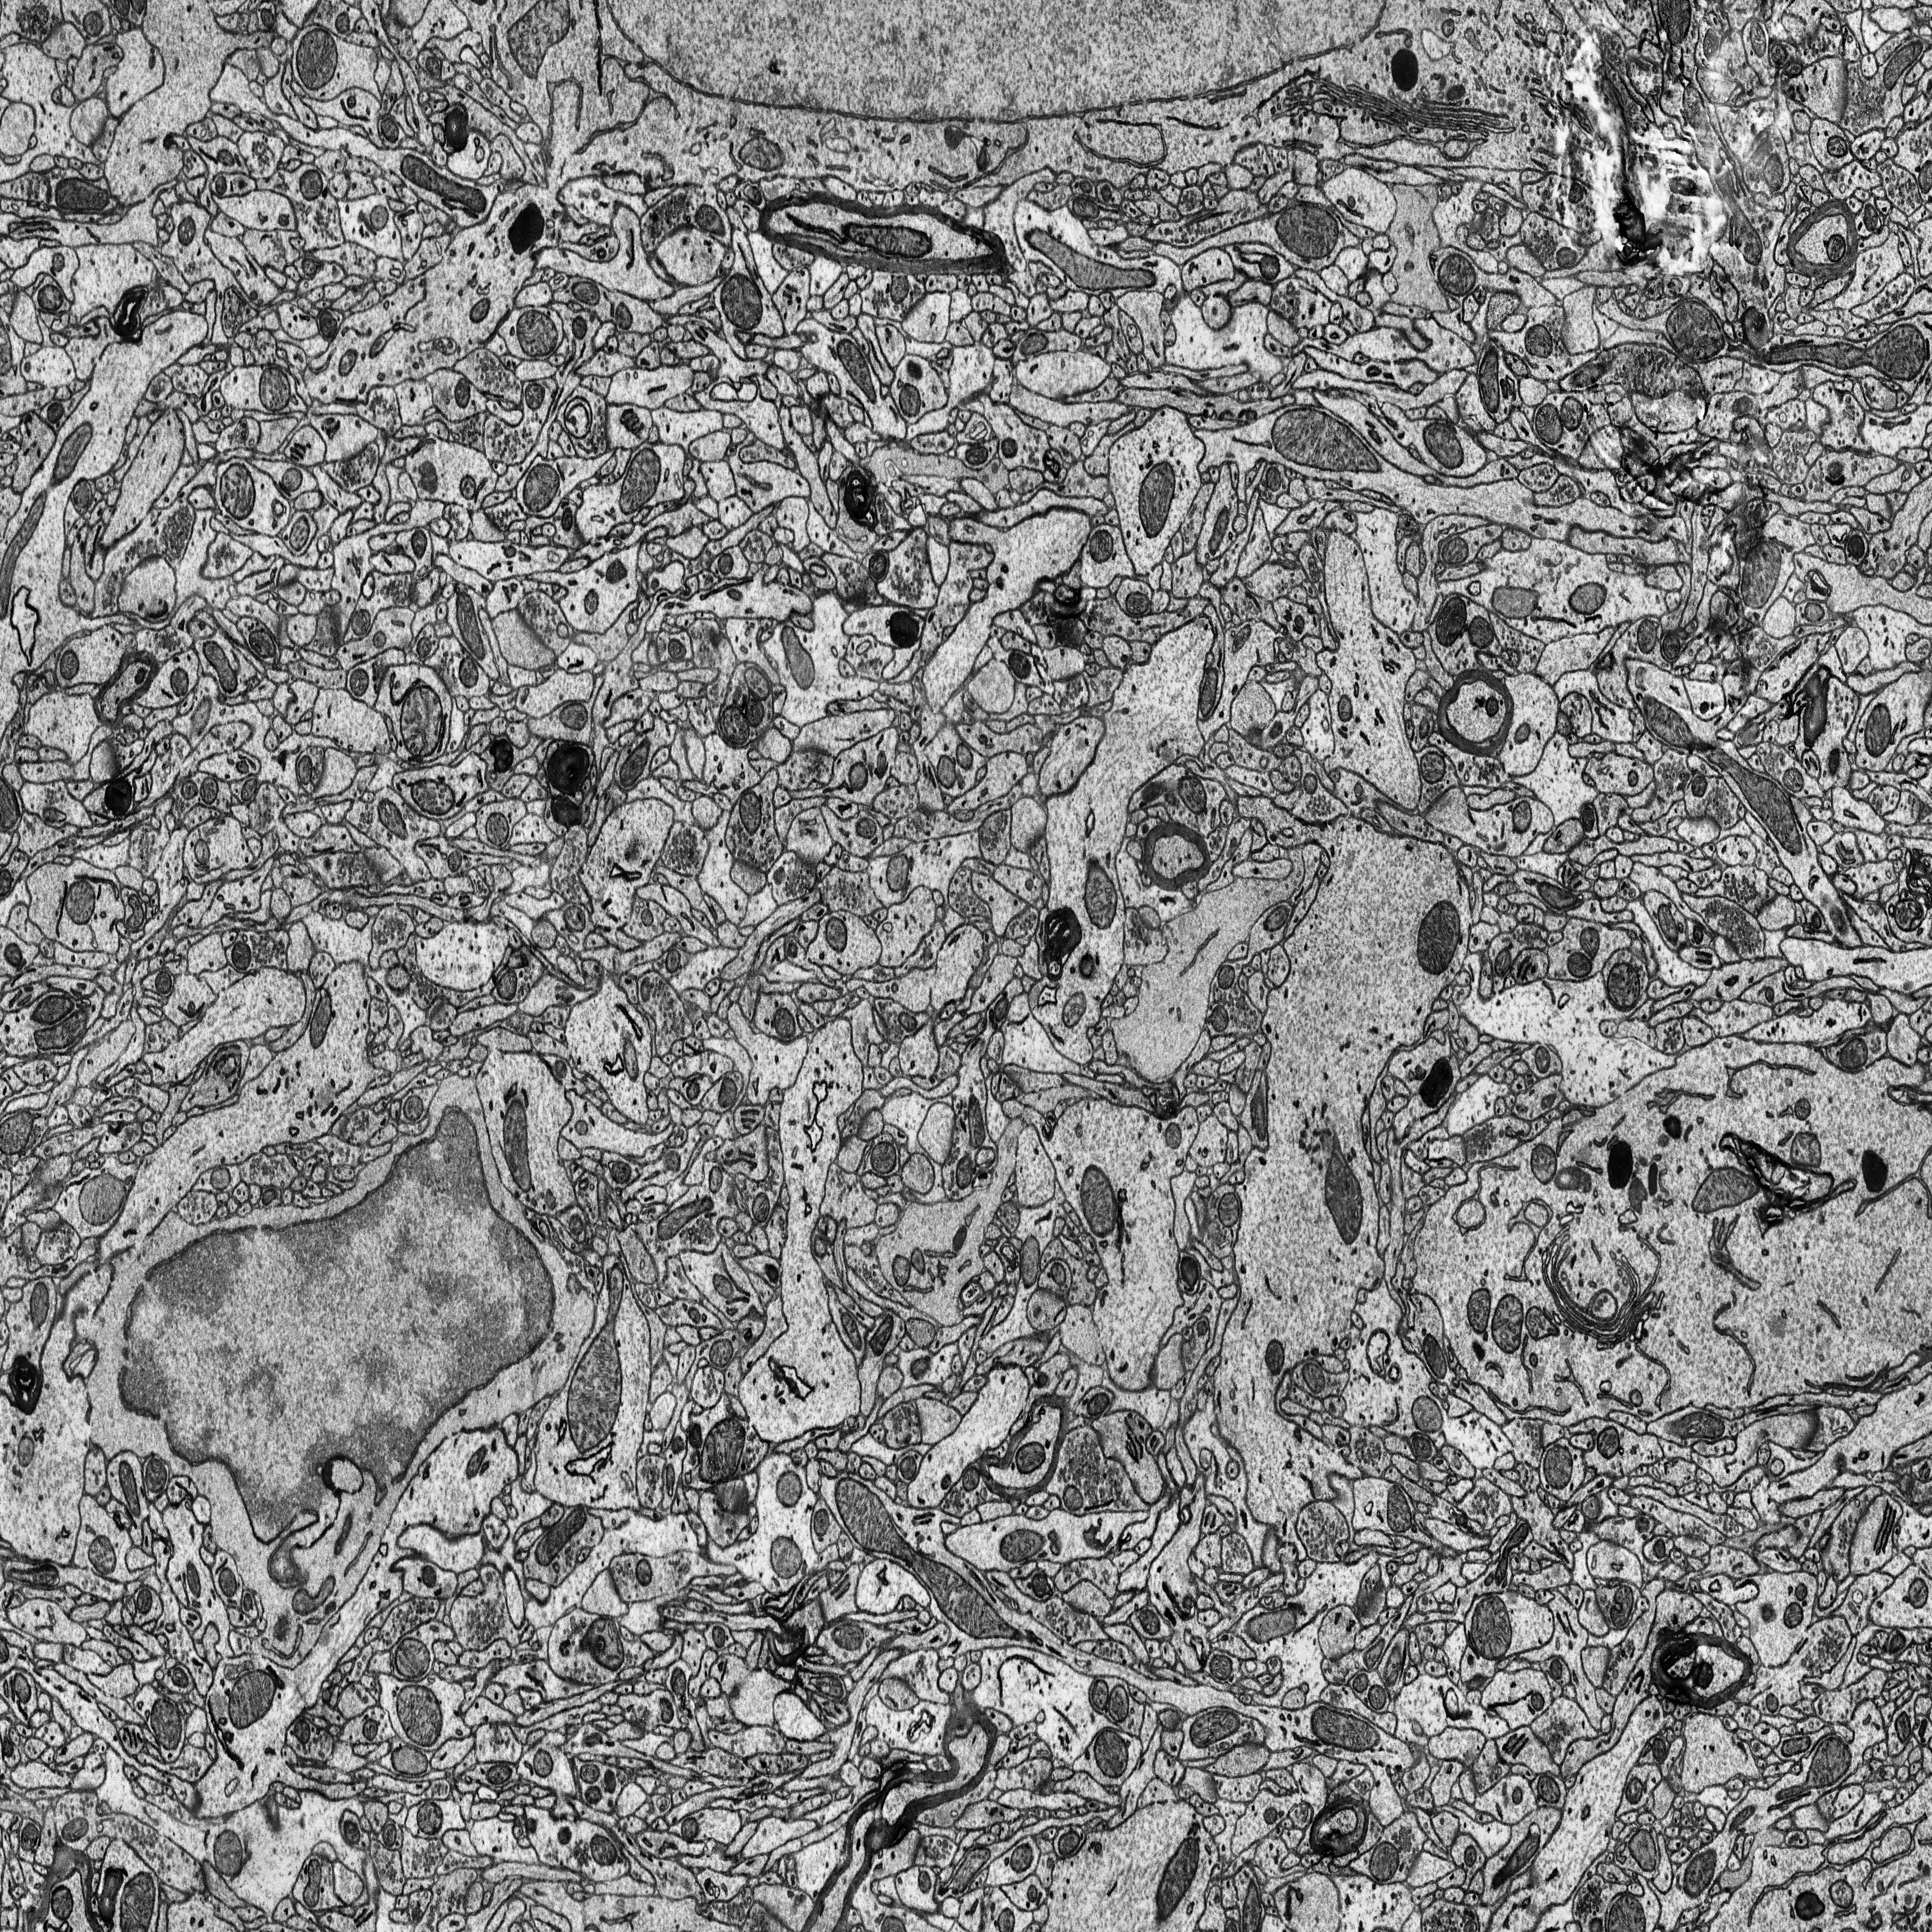
Electron microscopy slice of rat cortex tissue
Slice depth (z): 88
Mitochondria instances in slice: 383